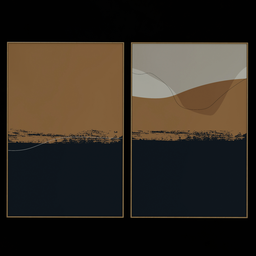
Label: decoration